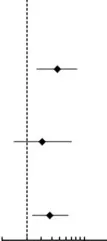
Subgroup analysis of high cDDD group for the association between DPP4is exposure and risk of colorectal cancer among patients with T2DM. *Adjustment for covariates listed in
Table 1
, including age, socioeconomic status, modified CCI, previous and coexisting medical conditions (cholangitis, cholelithiasis, cholecystitis, cirrhosis of liver, alcoholic liver disease, chronic nonalcoholic liver disease, hepatitis B, hepatitis C, inflammatory bowel disease, adenomatous polyposis, peptic ulcer, GERD, cardiovascular disease, hyperlipidemia, and hypertension), prescribed medications before the index date of cancer diagnosis (ACEIs/ARBs, beta-2 blockers, diuretics, CCBs, antiplatelet drugs, statin, NSAIDs, and steroids) and other OADs (metformin, thiazolidinedione, sulfonylureas, alpha-glucosidase inhibitor, and insulin). ACEIs angiotensin-converting enzyme inhibitors, ARBs angiotensin receptor blockers, CCBs calcium channel blockers, CCI Charlson-Deyo comorbidity index, CI confidence interval, DPP4is dipeptidyl peptidase-4 inhibitors, NSAIDs nonsteroidal anti-inflammatory drugs, OADs oral antidiabetic drugs, OR odds ratio, Ref. reference group.
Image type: chart (chart)